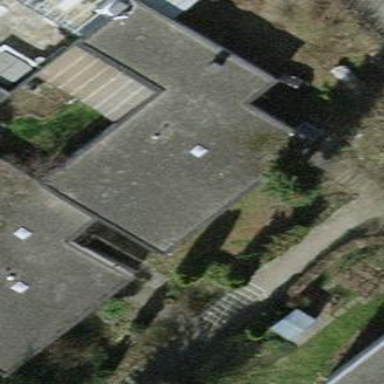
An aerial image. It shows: Terrace building.